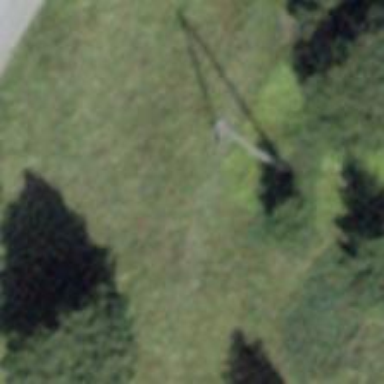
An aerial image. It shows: Power pole.